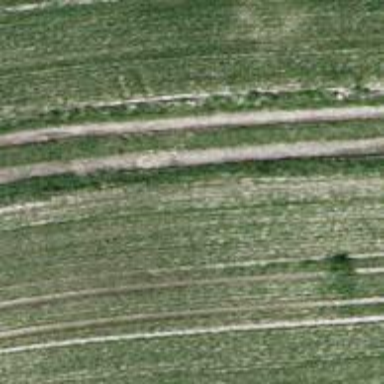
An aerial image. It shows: Track with grade 3 surface.